Interaction volume radius: 5 \u00c5
Interaction volume height: 10 \u00c5
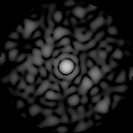
Disorder parameter: 0.8778